Chest X-ray:
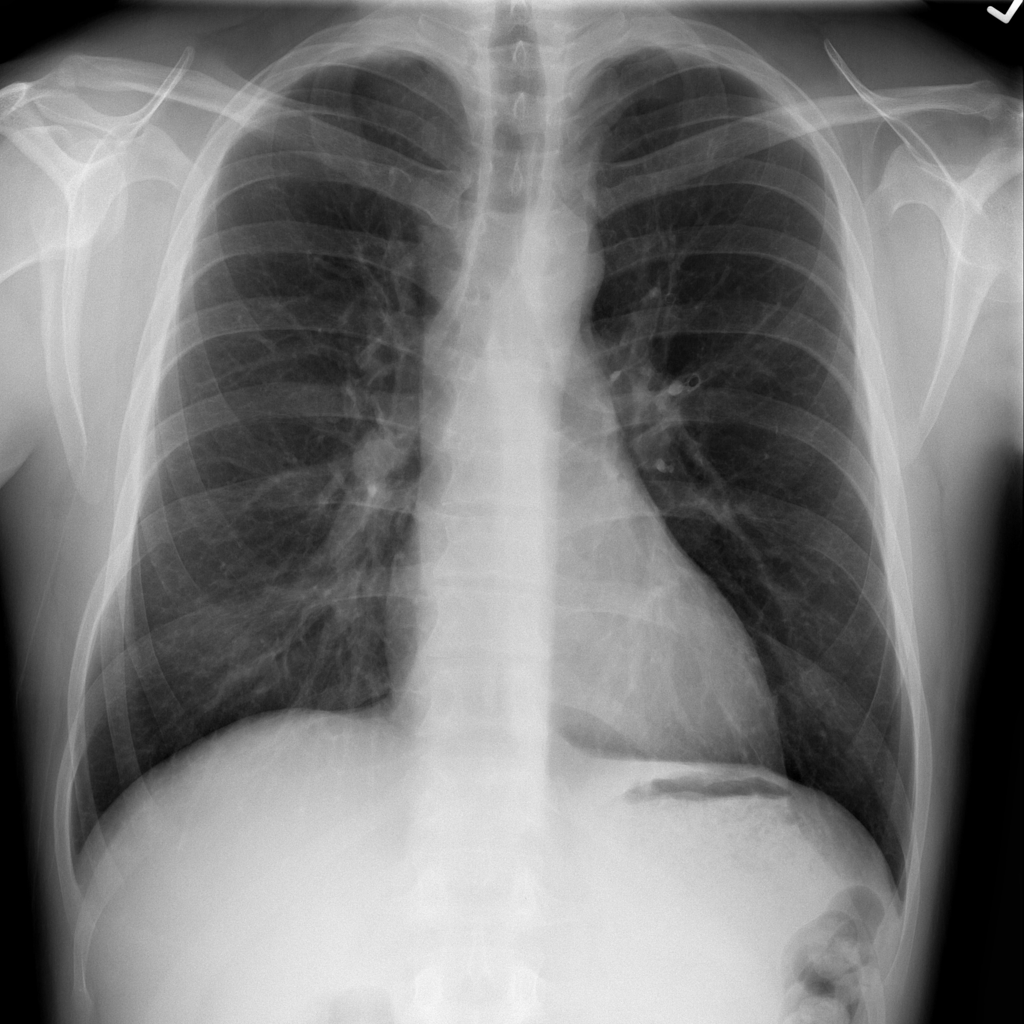
No abnormal finding: yes